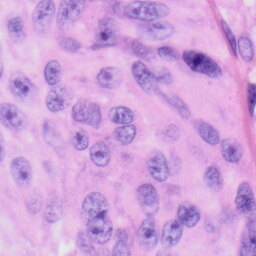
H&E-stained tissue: Skin